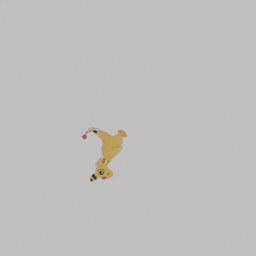
Label: animals